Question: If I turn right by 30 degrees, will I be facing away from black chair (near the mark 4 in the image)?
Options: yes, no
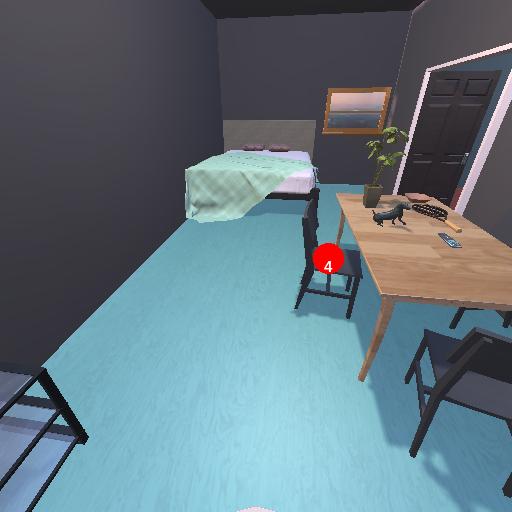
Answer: yes